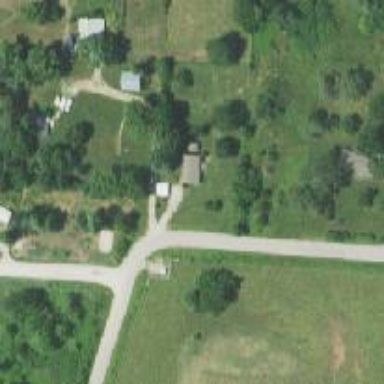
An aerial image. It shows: Driveway.